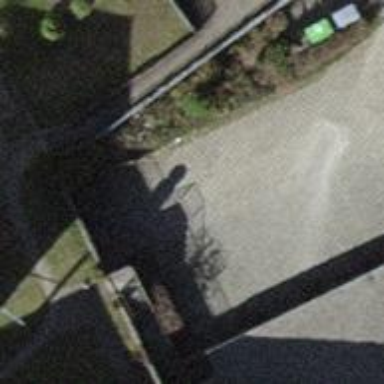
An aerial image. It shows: Parking area surfaced with paving stones.